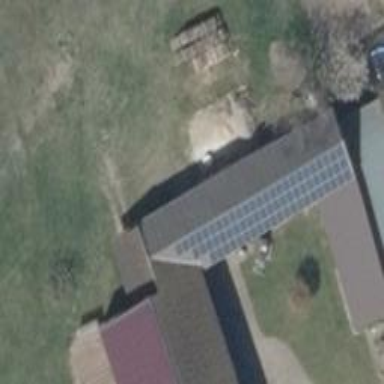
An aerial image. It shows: Solar photovoltaic panel generator producing electricity as small installation.